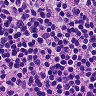
Metastatic tissue present: no